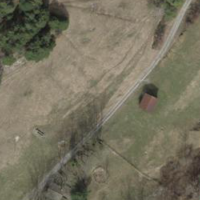
EUNIS habitat code: 23
Species observed at this site:
Spialia sertorius
Carduus nutans